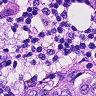
Metastatic tissue present: yes